Interaction volume radius: 5 \u00c5
Interaction volume height: 10 \u00c5
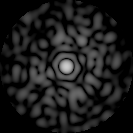
Disorder parameter: 0.8174